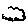
Label: cloud